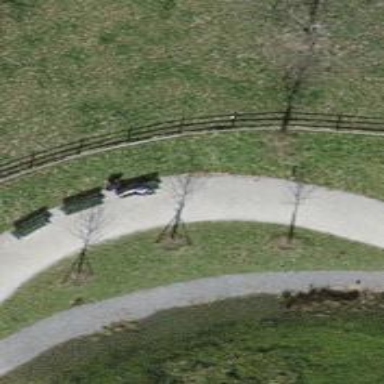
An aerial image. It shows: Bench.